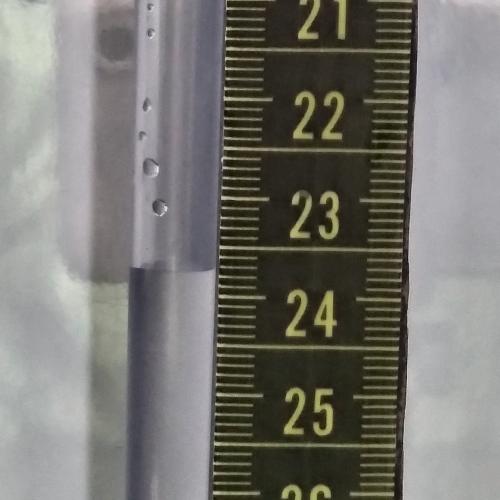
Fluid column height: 23.7 cm